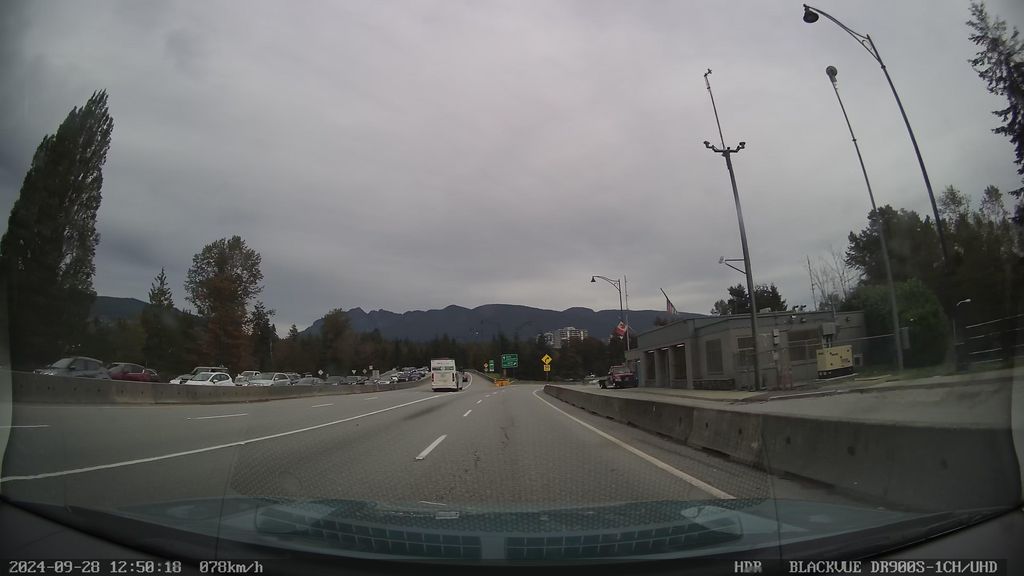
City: vancouver